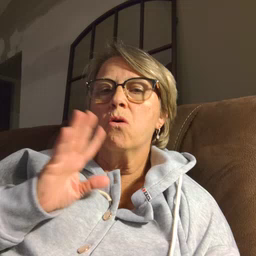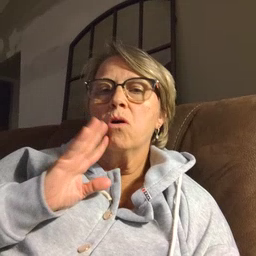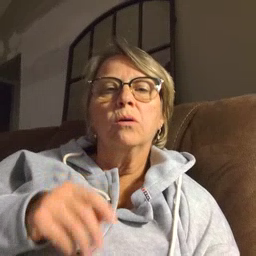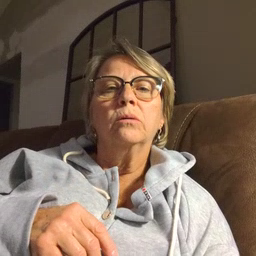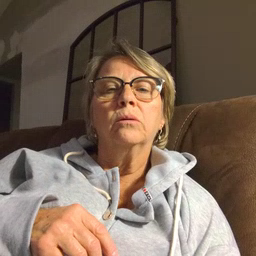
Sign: talk